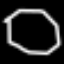
Label: octagon